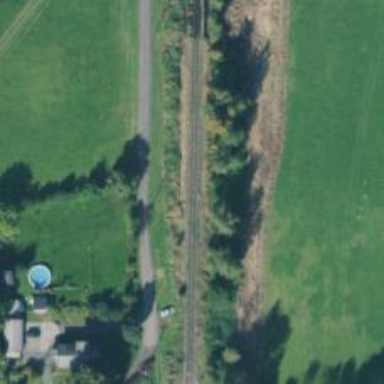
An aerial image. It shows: Railway tracks on embankment.